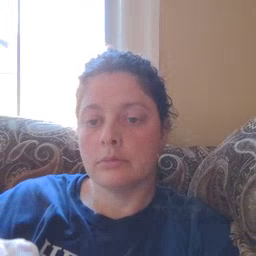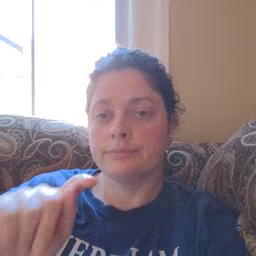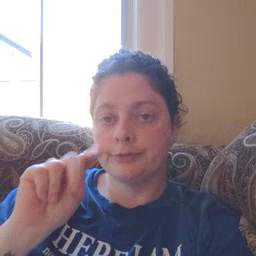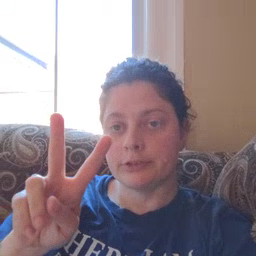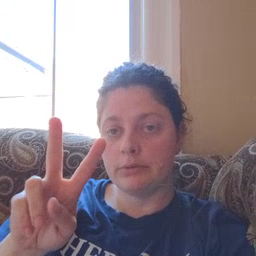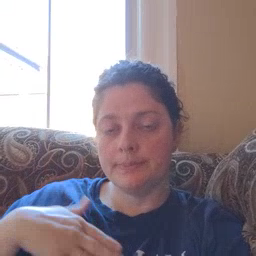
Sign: TV